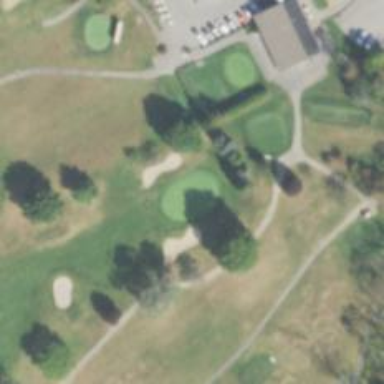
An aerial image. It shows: Golf hole.